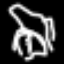
Label: frog